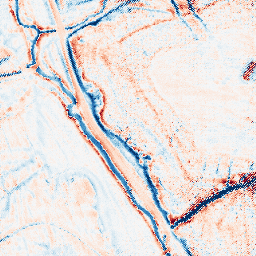
Category: edge_preserving
Decomposition family: bilateral
Decomposition parameters: d: 15
sigma_color: 150
sigma_space: 50
Upsampling method: regularized
Upsampling parameters: scale: 4
lambda_reg: 0.1
Upsampling scale: 4